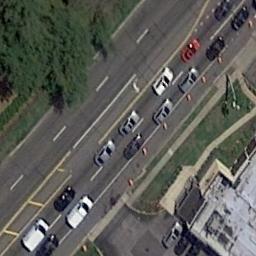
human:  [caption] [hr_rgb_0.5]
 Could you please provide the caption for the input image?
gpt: A straight freeway has a parking lot and a building on one side of the freeway and some cars are driving on the freeway .

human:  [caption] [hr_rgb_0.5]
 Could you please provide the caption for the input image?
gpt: The freeway is surrounded by a large green forest and there is a building next to it, And there are many cars on the freeway .

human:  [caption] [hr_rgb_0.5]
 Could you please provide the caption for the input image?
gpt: The freeway is next to the houses and some trees with many cars .

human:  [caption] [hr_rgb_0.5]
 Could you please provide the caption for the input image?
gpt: There is a big white truck on the highway on the right .

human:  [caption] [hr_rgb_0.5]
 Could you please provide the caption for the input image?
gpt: A gray building and some lawns beside the freeway with many cars .